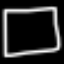
Label: square